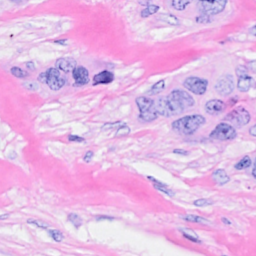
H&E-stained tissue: Breast